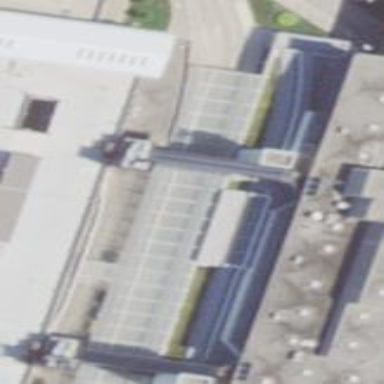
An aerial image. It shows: Terminal building.